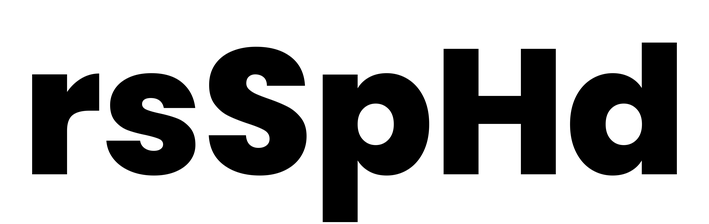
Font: Poppins-ExtraBold